Interaction volume radius: 5 \u00c5
Interaction volume height: 45 \u00c5
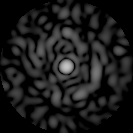
Disorder parameter: 0.8344